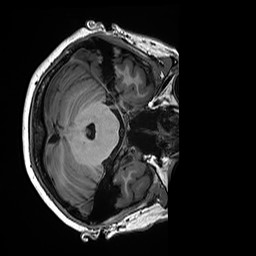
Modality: T1w
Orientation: axial
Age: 28
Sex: female
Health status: healthy
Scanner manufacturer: siemens
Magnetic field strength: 3 T
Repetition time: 2.5 s
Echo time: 0.00299 s